Interaction volume radius: 5 \u00c5
Interaction volume height: 40 \u00c5
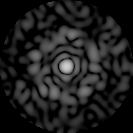
Disorder parameter: 0.8687